Question: I'm using jquerybubblepopup plugin, as shown in the image:

In the IE (8, 7, 6) I'm unable to show button inside the JQuery Bubble plugin as shown in the above image (red rectangle). Other browsers(like Chrome, Opera, Firefox) render it correctly. Can anyone let me know how to show the button inside the bubble plugin.
'''
<input type="submit" value="Add Comment" />
'''
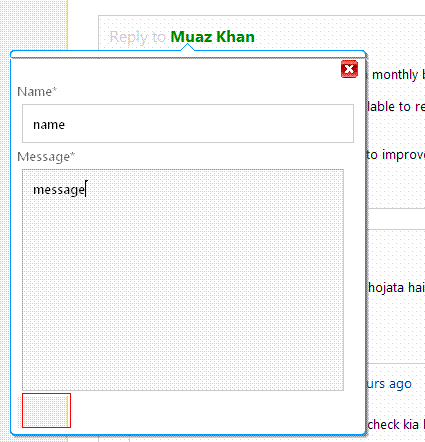
Answer: It's the 'position: relative' (in combination with all the other styling, but that's the root cause) throwing it off in IE, just remove that styling from your 'button' CSS.